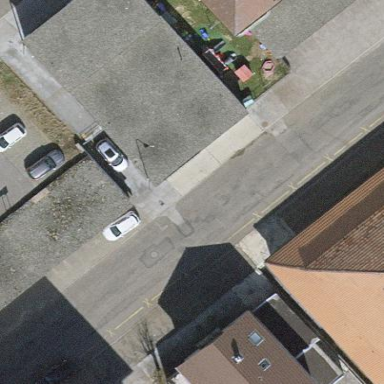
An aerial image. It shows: Flat roofed garages.